Interaction volume radius: 10 \u00c5
Interaction volume height: 15 \u00c5
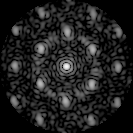
Disorder parameter: 0.4406